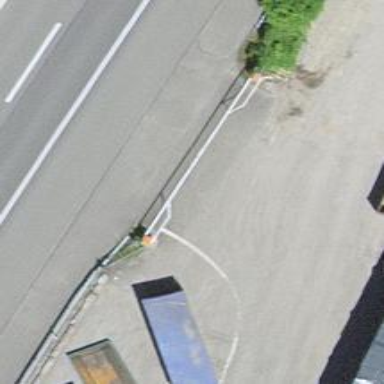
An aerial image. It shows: Lift gate barrier.